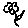
Label: flower